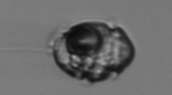
Label: Proterythropsis